Field crop: maize
Growth stage: 2
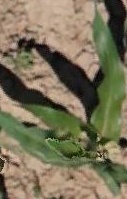
Species: maize